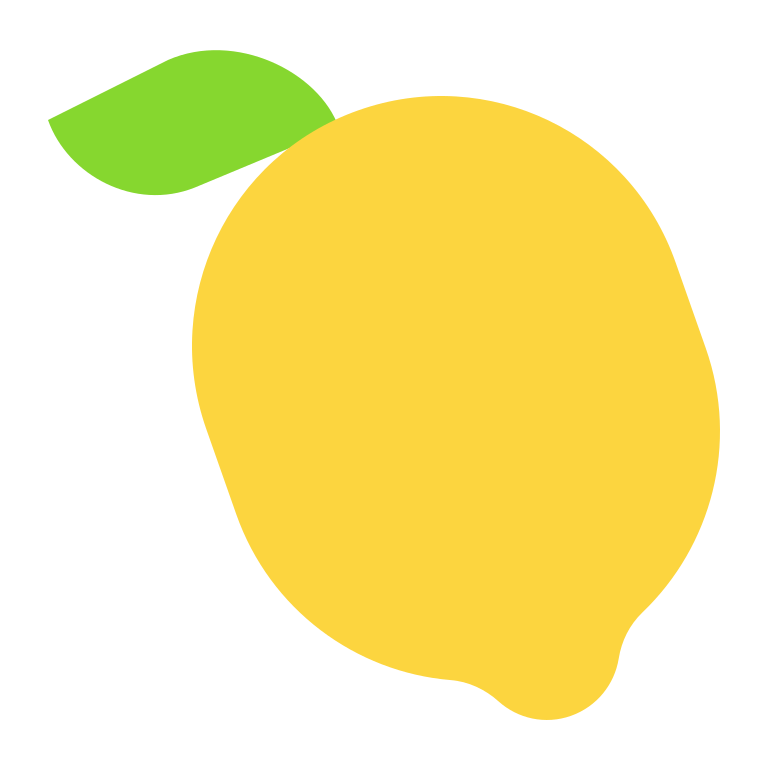
lemon flat